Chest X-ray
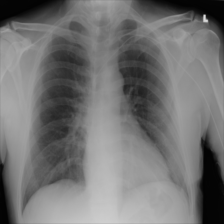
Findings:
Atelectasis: negative
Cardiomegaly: negative
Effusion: negative
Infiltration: negative
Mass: negative
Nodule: negative
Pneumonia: negative
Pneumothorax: negative
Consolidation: negative
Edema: negative
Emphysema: negative
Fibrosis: negative
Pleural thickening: negative
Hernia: negative